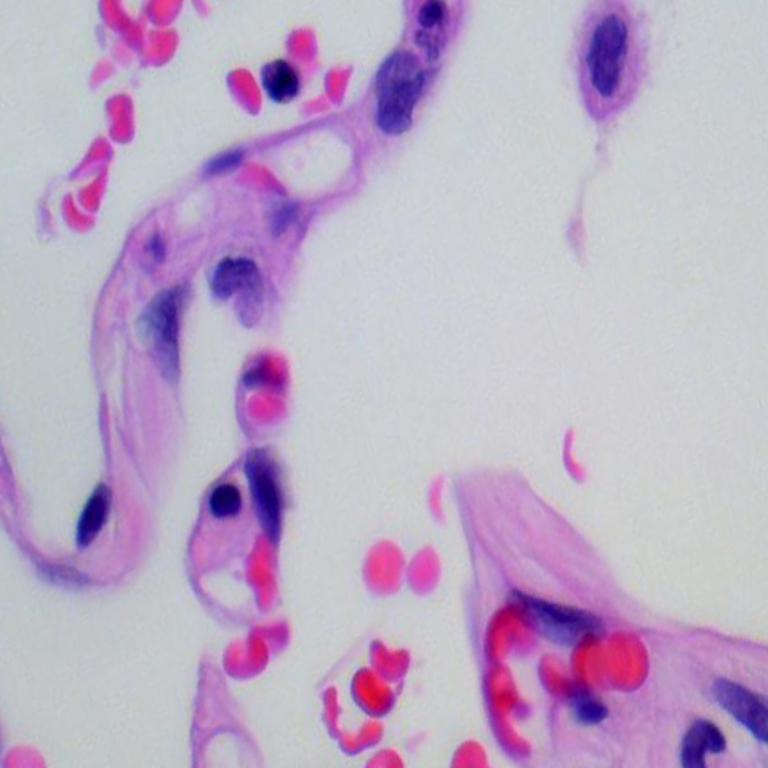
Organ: lung
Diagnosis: benign